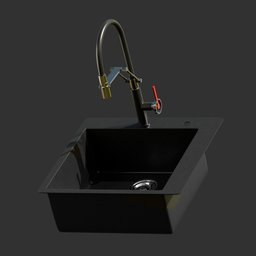
Label: appliances